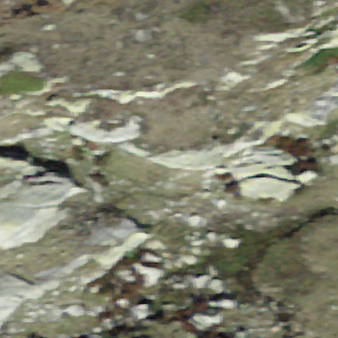
Label: bouldering_area